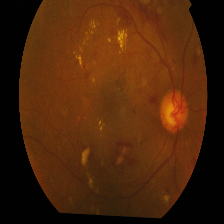
Diabetic retinopathy grade: Proliferative DR